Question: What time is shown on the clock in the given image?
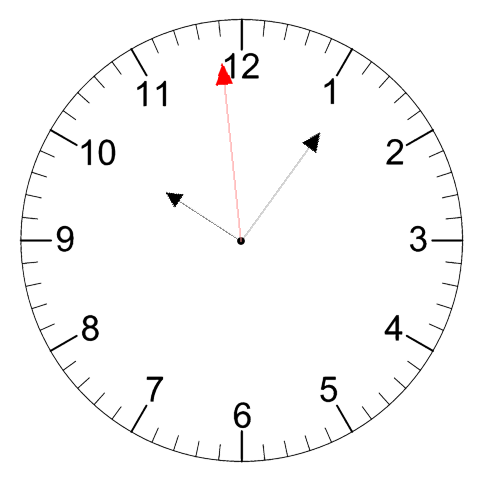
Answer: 10:05:59